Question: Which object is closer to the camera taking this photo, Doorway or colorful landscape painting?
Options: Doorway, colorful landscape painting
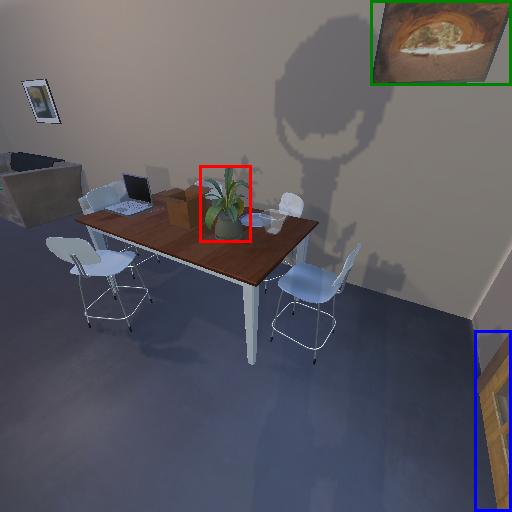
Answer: Doorway